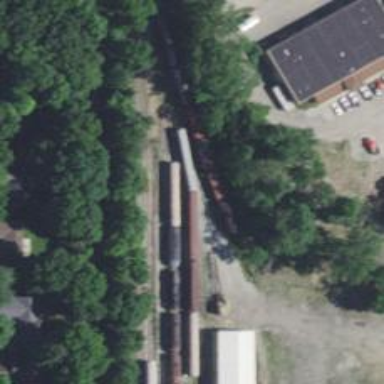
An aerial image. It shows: Preserved railway.